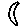
Label: moon